Question: I have some action with confirmation box (e.g: delete action), but when user click cancel and then they perform that action again and again, the browser will display a prevent option.
And after that, users can delete without confirmation.
Can I disable this dialog or is there alternative way to overcome this situation.

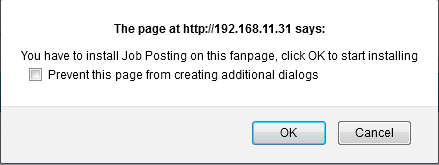
Answer: No. The dialog is there to prevent sites from abusing popups to deny users the ability to use the browser's interface; if you could disable it, so could abusive sites.
Instead of using a popup window, you might want to consider an HTML dialog box, that you position on top of the rest of your UI.